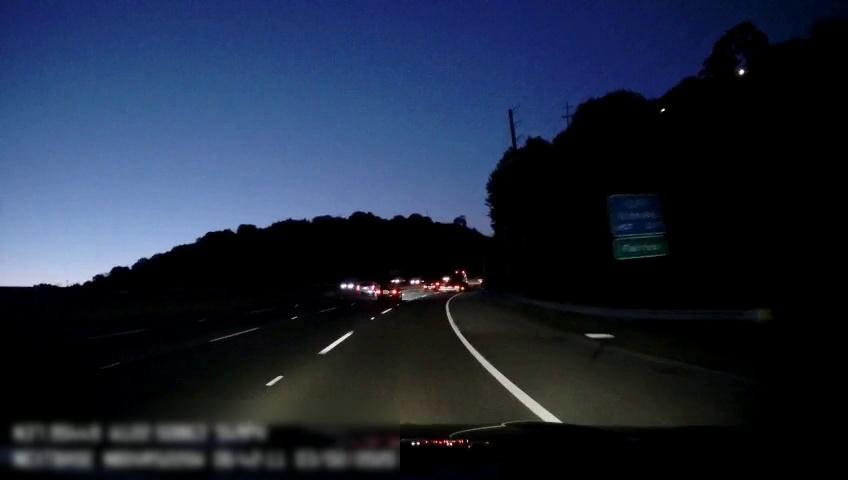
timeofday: Night
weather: Other
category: Drivable Space
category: Vehicles | Car
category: Vehicles | Car
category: Vehicles | SUV
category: Vehicles | Truck
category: Lanes | Current Lane
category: Lanes | Current Lane
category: Lanes | Alternate Lane
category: Lanes | Alternate Lane
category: Traffic | Signs